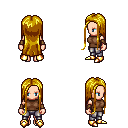
a pixel art fantasy rpg character, female body template, human, light skin, brown sleeveless shirt, metal pants, blonde extra-long hairstyle, cloth bracers, gold boots, four views (front, back, left, right), 2x2 character sprite sheet, small pixel art, hard edges, no anti-aliasing